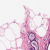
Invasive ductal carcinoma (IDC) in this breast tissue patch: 0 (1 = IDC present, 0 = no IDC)